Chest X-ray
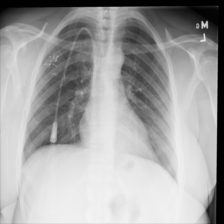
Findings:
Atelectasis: negative
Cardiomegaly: negative
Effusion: negative
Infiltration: negative
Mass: negative
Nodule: negative
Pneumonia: negative
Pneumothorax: negative
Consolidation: negative
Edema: negative
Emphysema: negative
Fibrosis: negative
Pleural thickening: negative
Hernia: negative